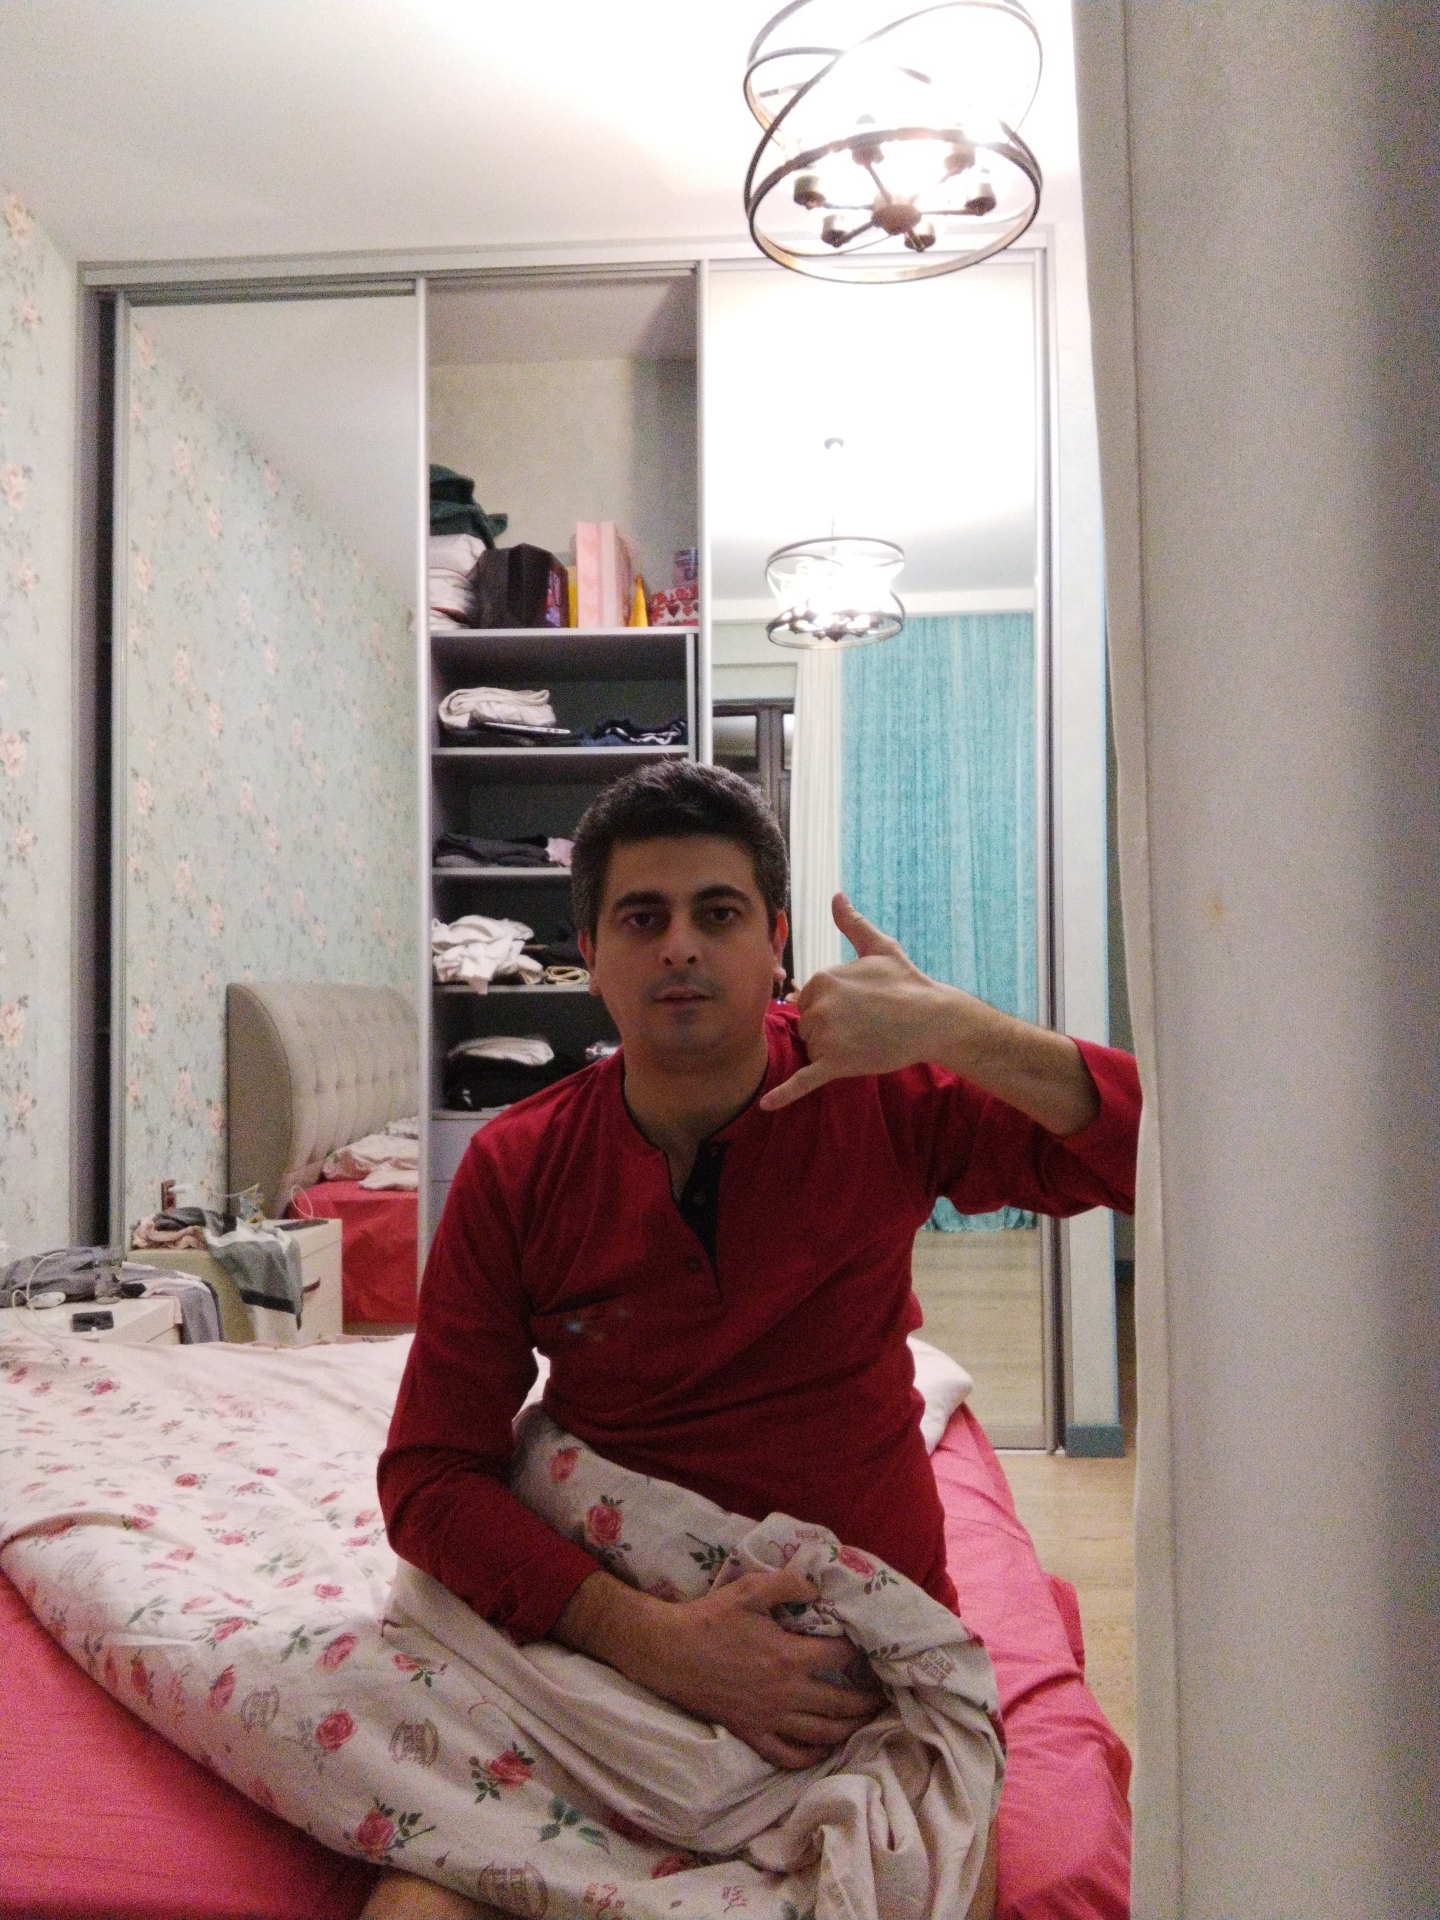
Label: noise